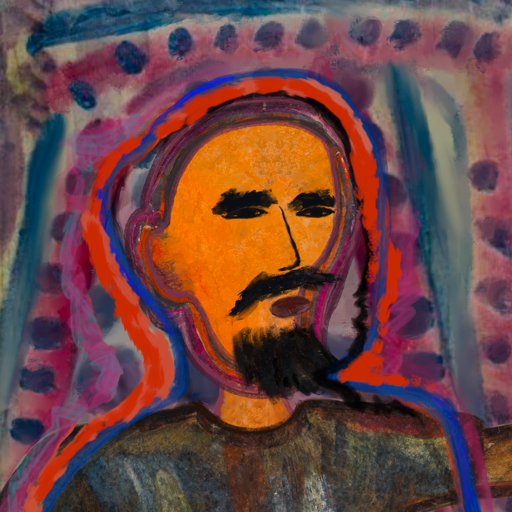
Background: HillGirl, Head And Neck Side: Hypocrite_w_Hair, Face Side: Mosgoul, Bust: Mosgoul, Hair Side: Experience, Head Accessory: Blank, Second Necklace: Blank, Necklace: Blank, Baby: Blank